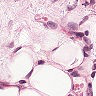
Metastatic tissue present: yes